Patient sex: F
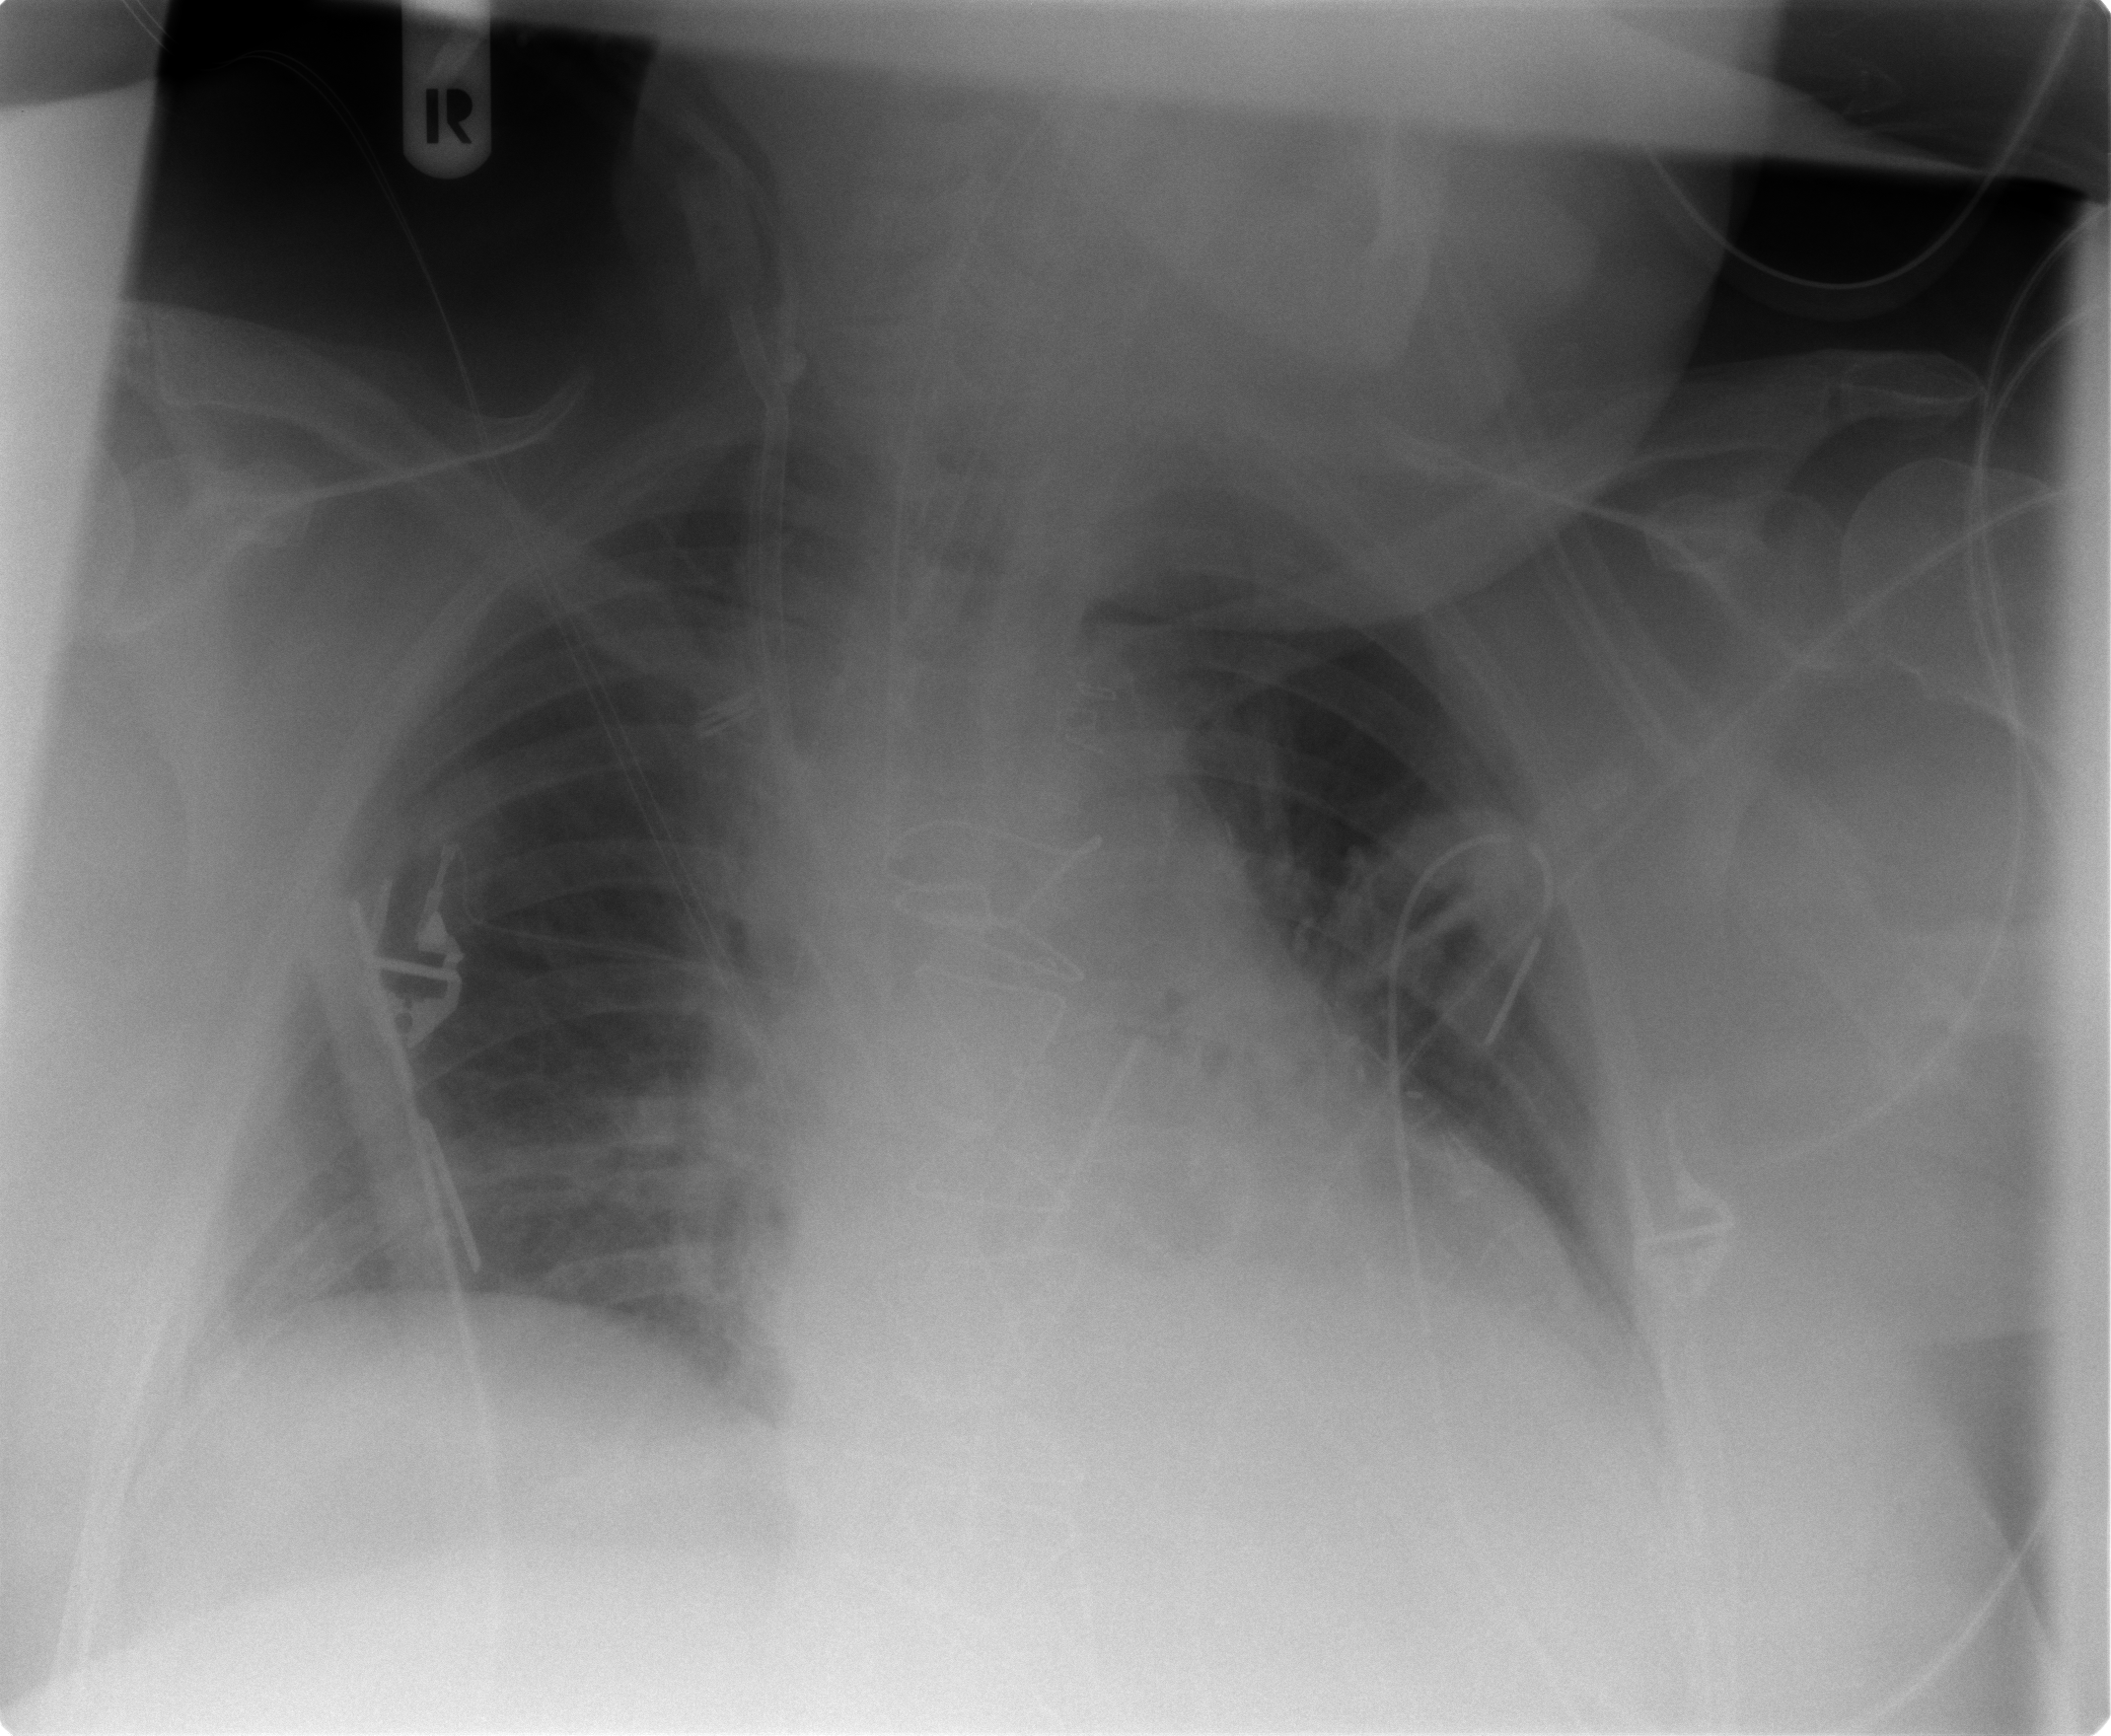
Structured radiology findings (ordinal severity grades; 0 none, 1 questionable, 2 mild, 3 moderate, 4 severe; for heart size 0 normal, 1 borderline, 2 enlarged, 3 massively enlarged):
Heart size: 2
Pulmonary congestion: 2
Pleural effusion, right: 0
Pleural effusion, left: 0
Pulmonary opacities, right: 1
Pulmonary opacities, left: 0
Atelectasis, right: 2
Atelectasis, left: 2